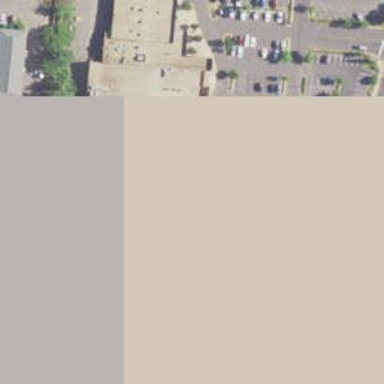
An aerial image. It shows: Retail building housing supermarket.